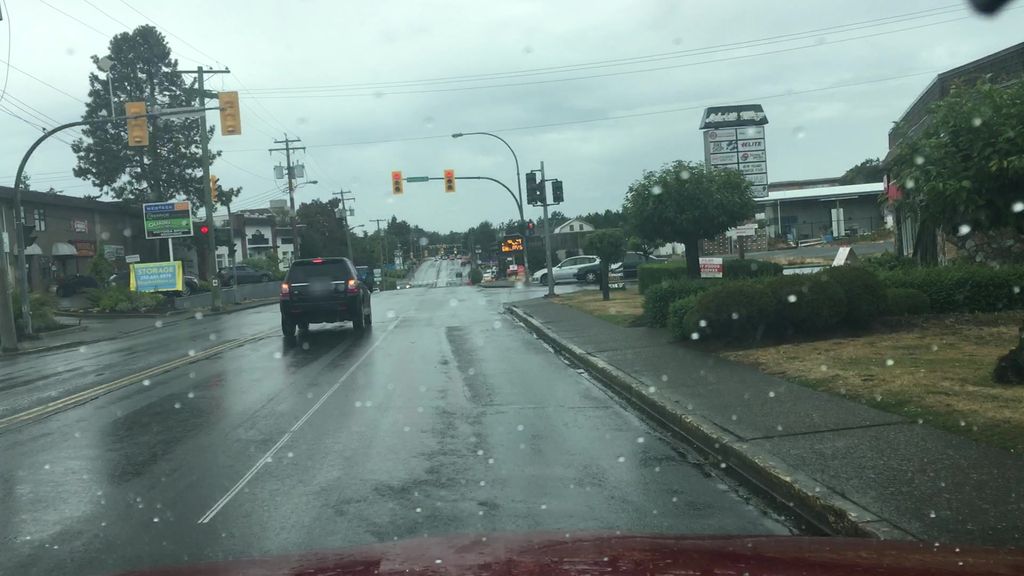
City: victoria